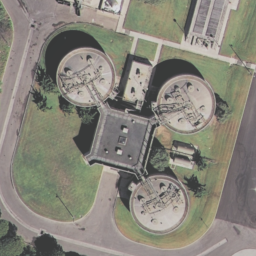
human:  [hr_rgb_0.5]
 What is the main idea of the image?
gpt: storage tanks